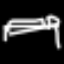
Label: bed